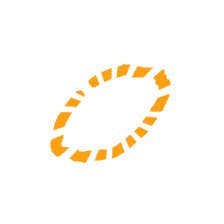
Shape: circle